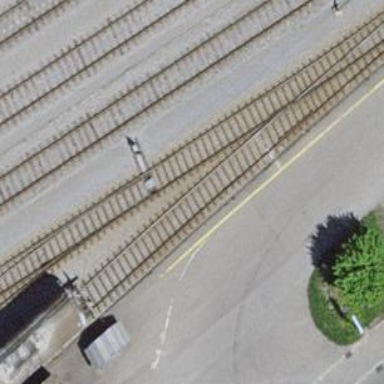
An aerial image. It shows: Railway yard with single rail track. The electrified track has contact line for power supply.